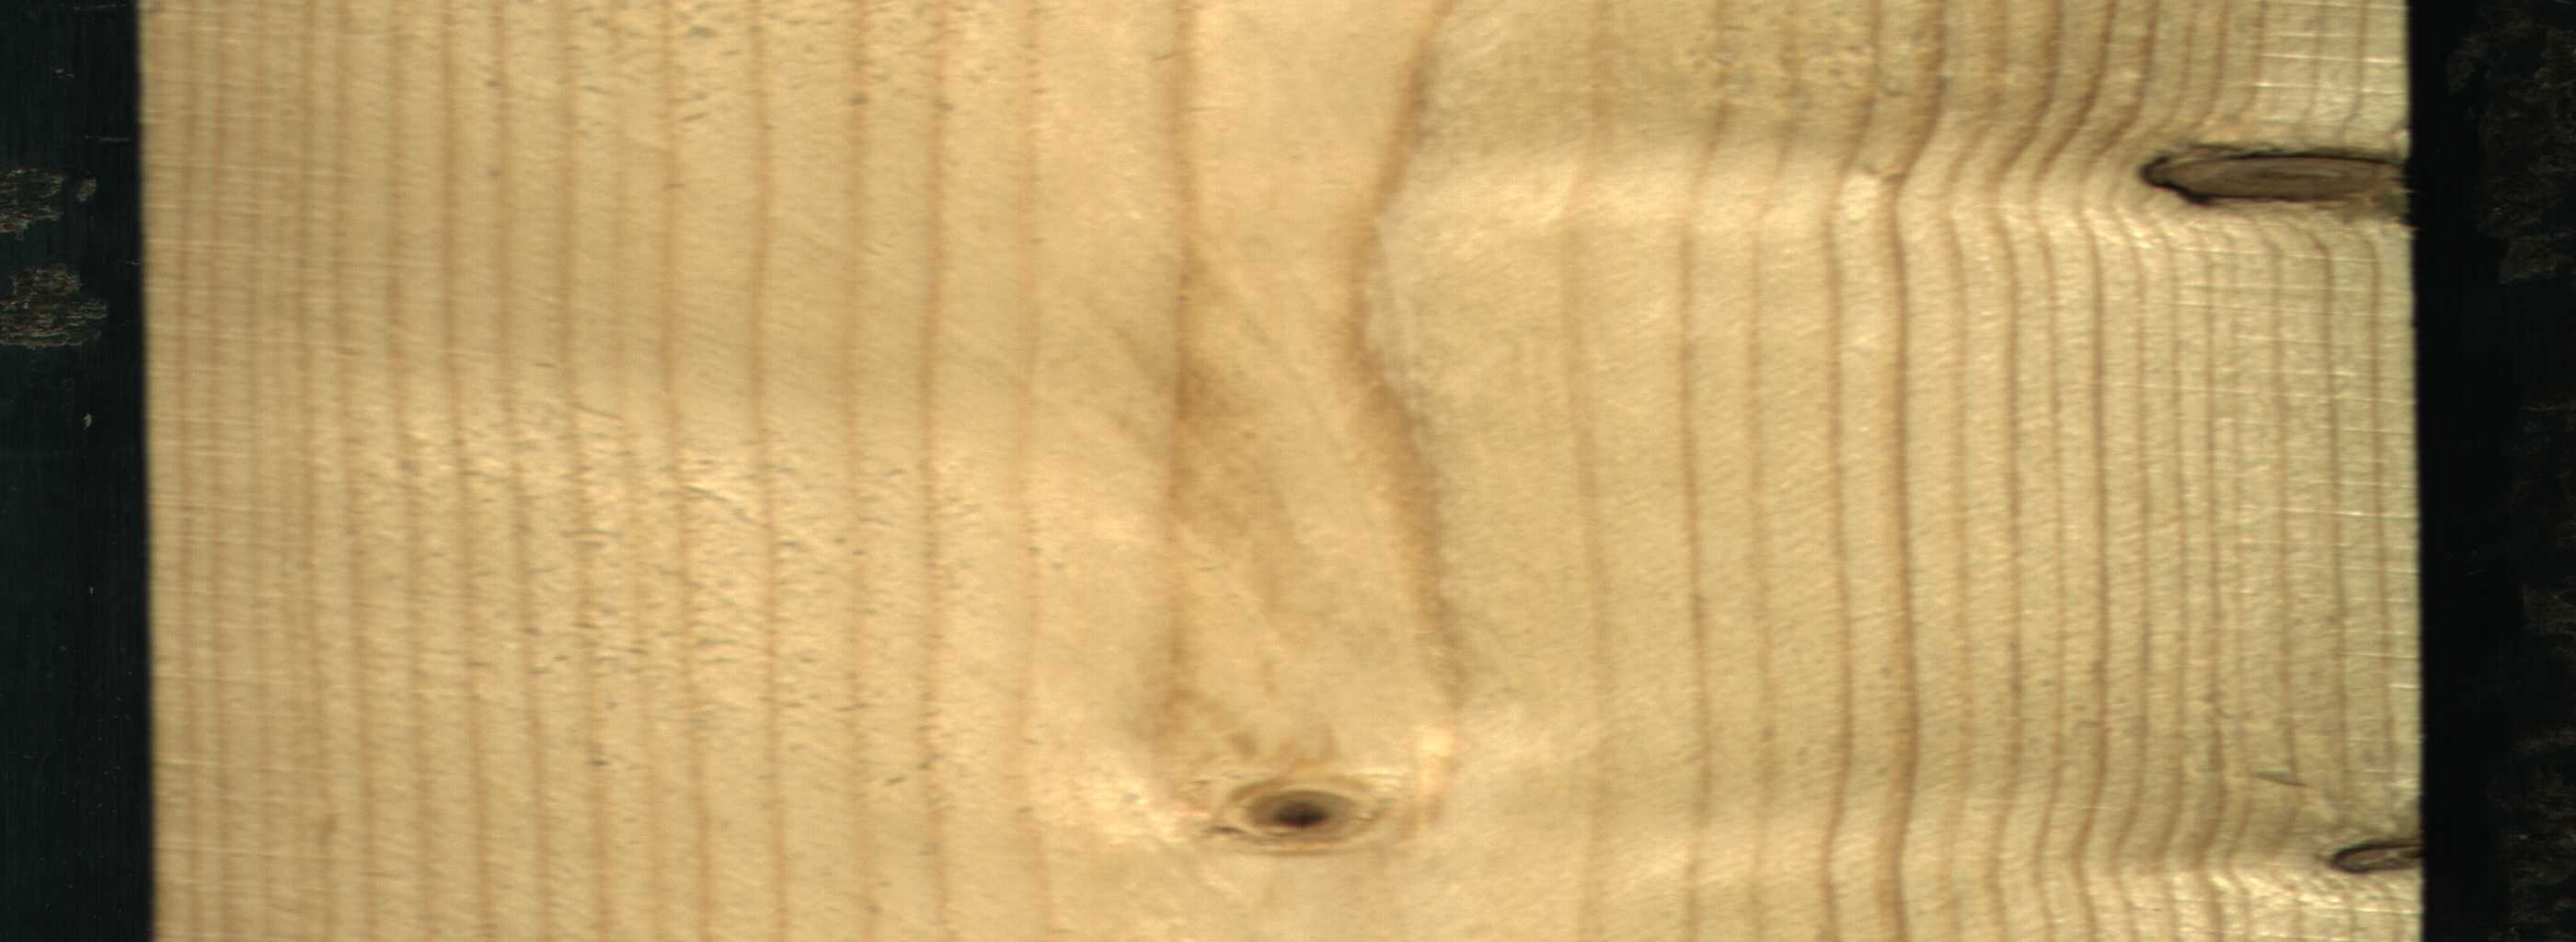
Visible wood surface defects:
Dead_Knot
Dead_Knot
Live_Knot